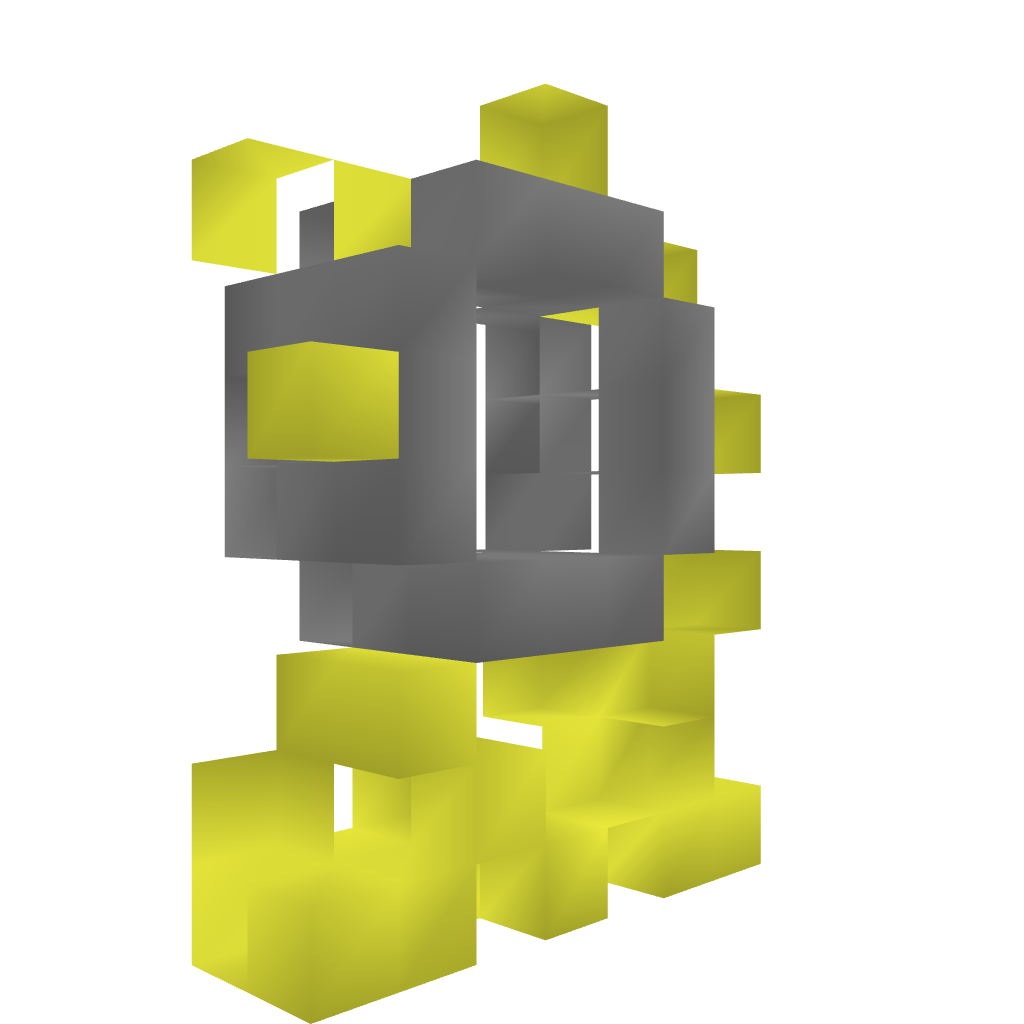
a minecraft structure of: Door 3x3 bad low quality